Field crop: maize
Growth stage: 2
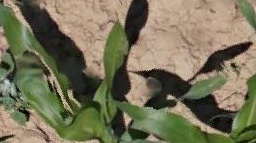
Species: maize